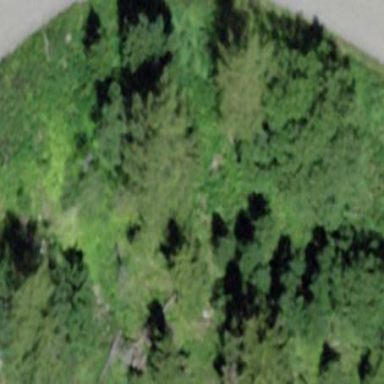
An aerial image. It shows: Forest area predominantly covered with needle-leaved trees.